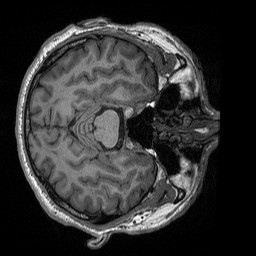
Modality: T1w
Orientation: axial
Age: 57
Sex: male
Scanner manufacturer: siemens
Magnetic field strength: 3 T
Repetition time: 2.4 s
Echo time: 0.00226 s